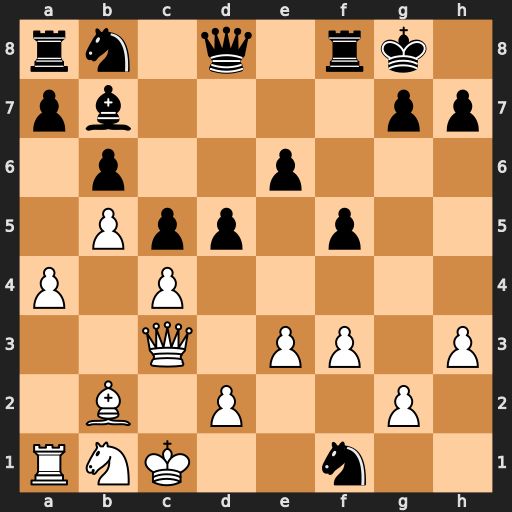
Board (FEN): rn1q1rk1/pb4pp/1p2p3/1Ppp1p2/P1P5/2Q1PP1P/1B1P2P1/RNK2n2
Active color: w
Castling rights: -
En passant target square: -
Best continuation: Qxg7#